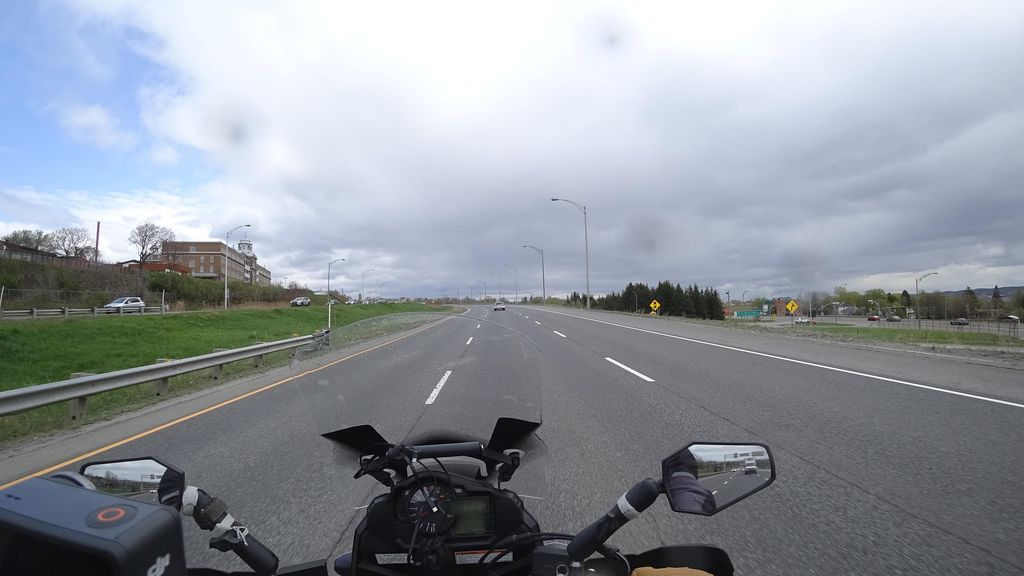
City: quebec_city